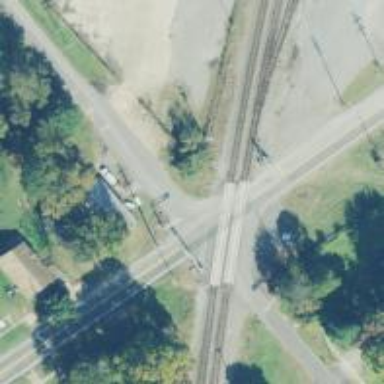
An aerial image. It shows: Railway level crossing.